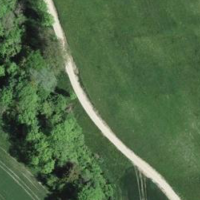
EUNIS habitat code: 52
Species observed at this site:
Campanula glomerata